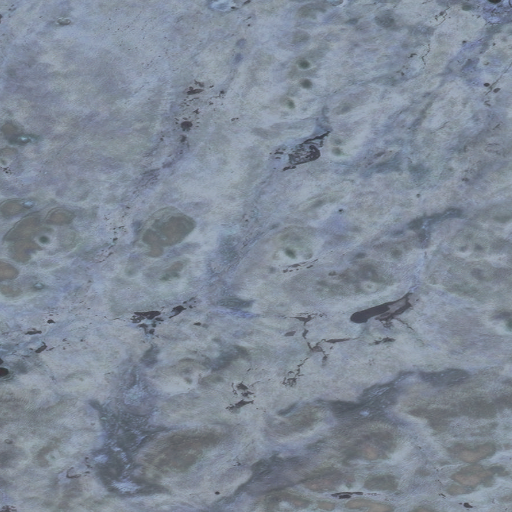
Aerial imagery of mountain in Alaska named Goose Hill containing only unknown